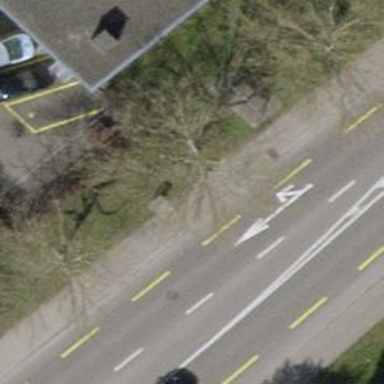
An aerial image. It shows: Street cabinet.